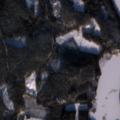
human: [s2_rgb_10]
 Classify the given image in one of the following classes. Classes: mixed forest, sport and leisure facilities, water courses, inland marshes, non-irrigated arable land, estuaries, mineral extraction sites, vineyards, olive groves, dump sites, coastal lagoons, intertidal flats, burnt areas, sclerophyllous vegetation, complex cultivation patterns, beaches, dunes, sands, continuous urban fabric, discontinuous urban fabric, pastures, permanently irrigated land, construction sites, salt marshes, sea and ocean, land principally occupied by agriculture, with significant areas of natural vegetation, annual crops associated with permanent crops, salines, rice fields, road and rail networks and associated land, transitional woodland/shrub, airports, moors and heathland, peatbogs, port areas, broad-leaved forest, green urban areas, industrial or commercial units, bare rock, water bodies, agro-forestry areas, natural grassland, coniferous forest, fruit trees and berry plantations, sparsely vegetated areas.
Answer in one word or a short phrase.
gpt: coniferous forest, transitional woodland/shrub, water bodies